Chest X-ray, PA view. Patient: 50 years old, sex M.
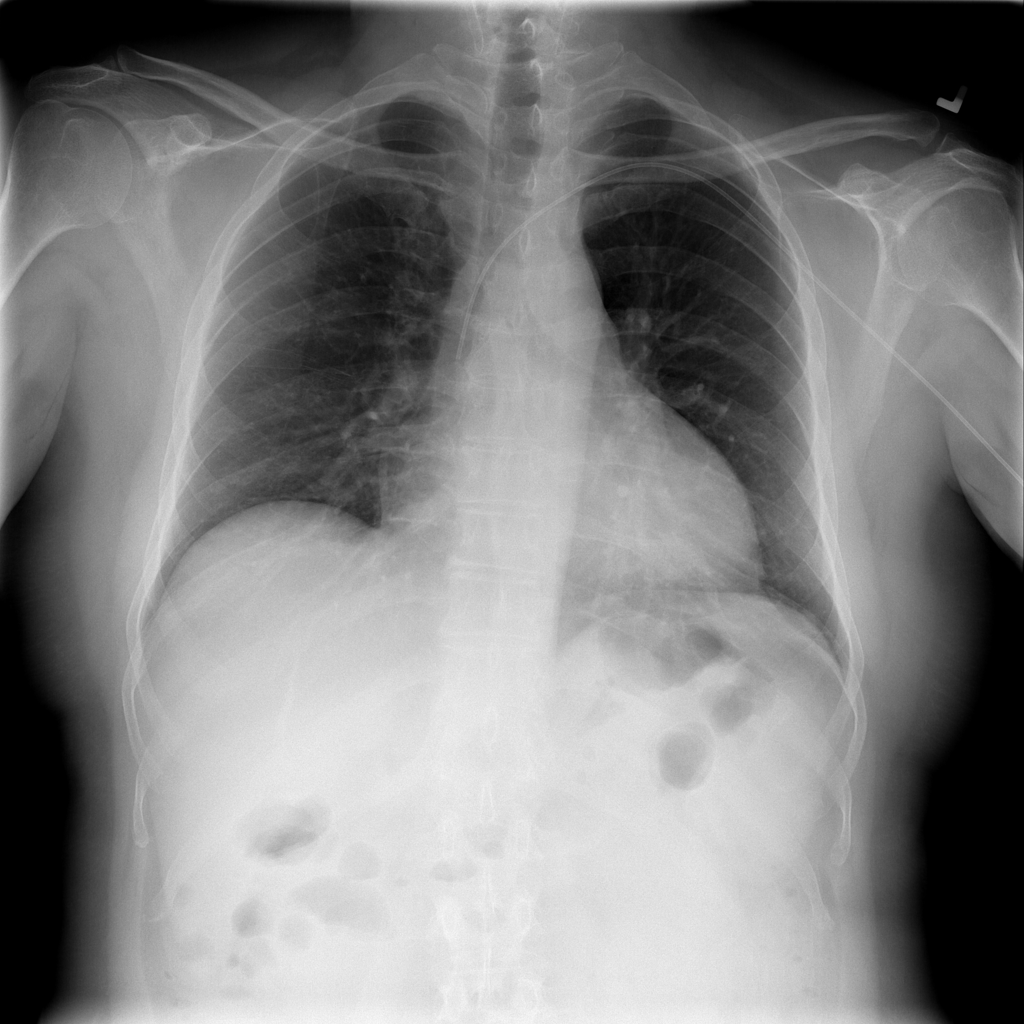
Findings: No Finding